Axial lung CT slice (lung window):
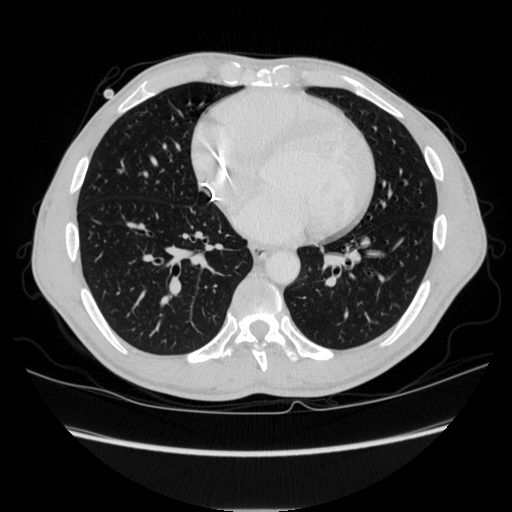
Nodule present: no